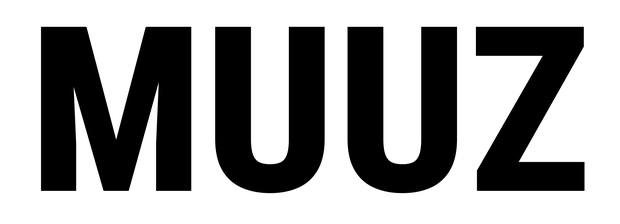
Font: Roboto_Condensed_ExtraBold